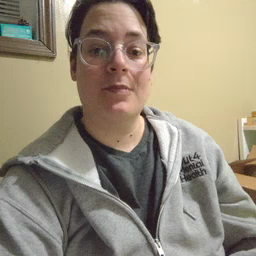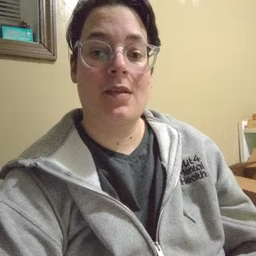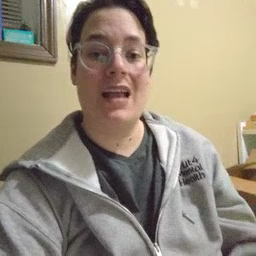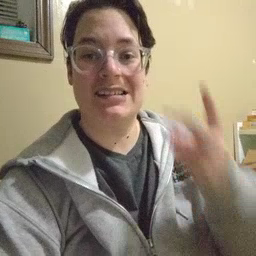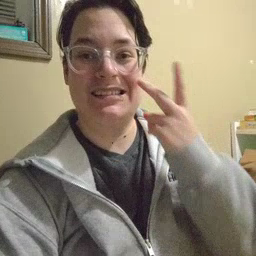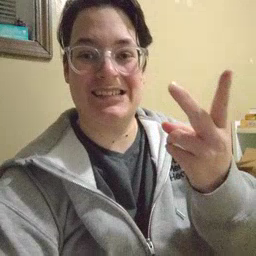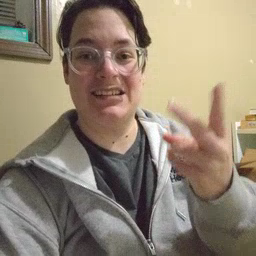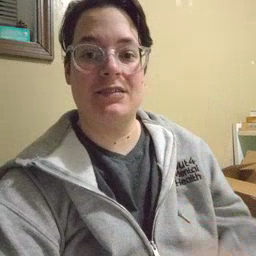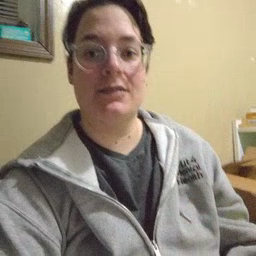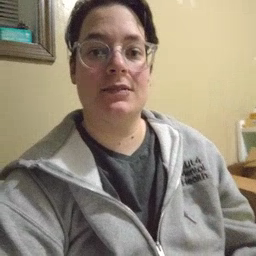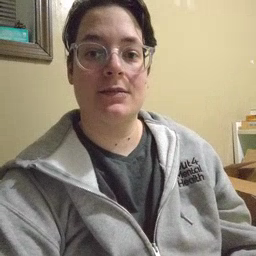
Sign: see